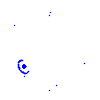
Particle: pion